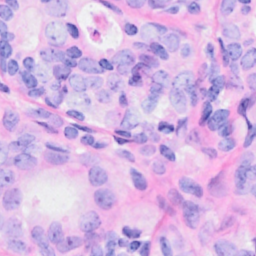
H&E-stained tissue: Breast